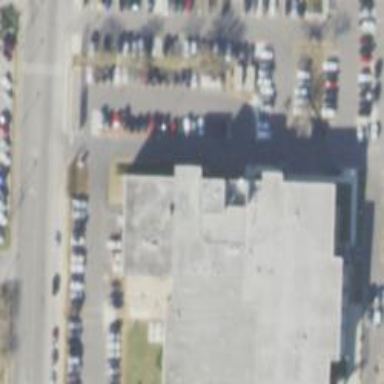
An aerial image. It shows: Police building.